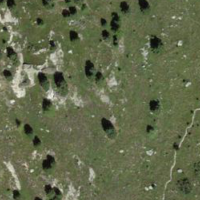
EUNIS habitat code: 31
Species observed at this site:
Empetrum nigrum
Vaccinium uliginosum